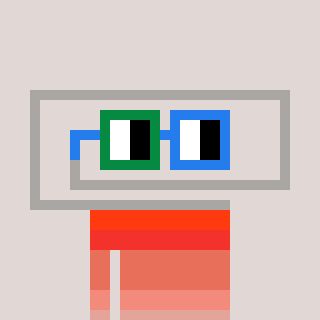
a pixel art character with square green and blue glasses, a paperclip-shaped head and a red-colored body on a warm background